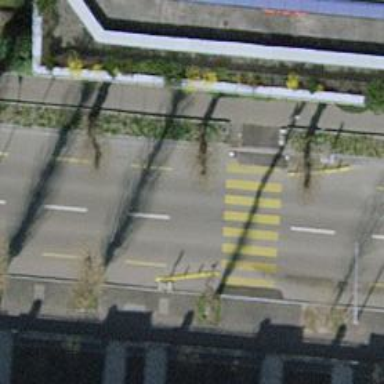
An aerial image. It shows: Crossing footway.